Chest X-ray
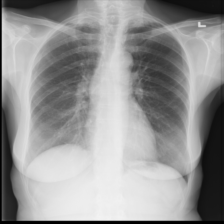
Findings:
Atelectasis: negative
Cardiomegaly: negative
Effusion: negative
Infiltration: positive
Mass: negative
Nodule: negative
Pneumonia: negative
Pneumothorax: negative
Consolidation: negative
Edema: negative
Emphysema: negative
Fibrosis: negative
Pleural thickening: negative
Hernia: negative